Question: I have a button which opens another page in a jQuery model dialog. I used a frame here
'''
function OpenUserDetail(userId) {
var url = 'popup.html';
var userFrame = $('<iframe class="dialogIFrame" frameborder="0"
marginheight="0" marginwidth="0" src="' + url + '"></iframe>');
var userDialog = userFrame.dialog(
{
autoOpen: false,
height: 350,
width: 700,
modal: true,
title: 'New User',
open: function () {
userFrame.width(690);
},
close: function () {
}
});
userDialog.dialog('open');
}
'''

Check this live link <URL>
Added scrolling='no' for frame and decreased height. Now it works in Chrome but not in firefox.
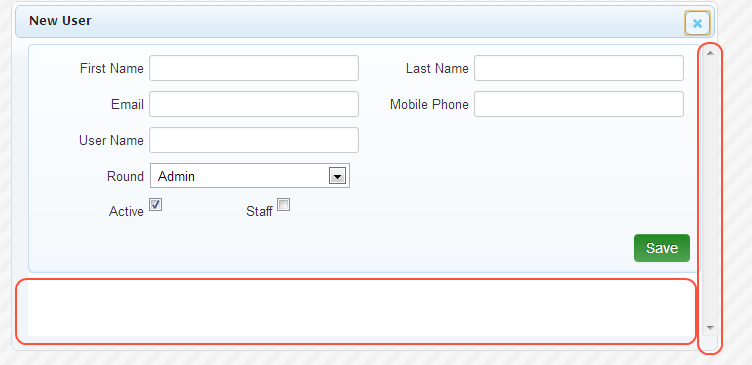
Answer: Try having the 'overflow: hidden' / 'overflow: visible' for both iframe and dialog controls
Similar answer here:
<URL>